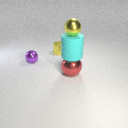
large red metal sphere below large cyan rubber cylinder